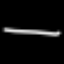
Label: line